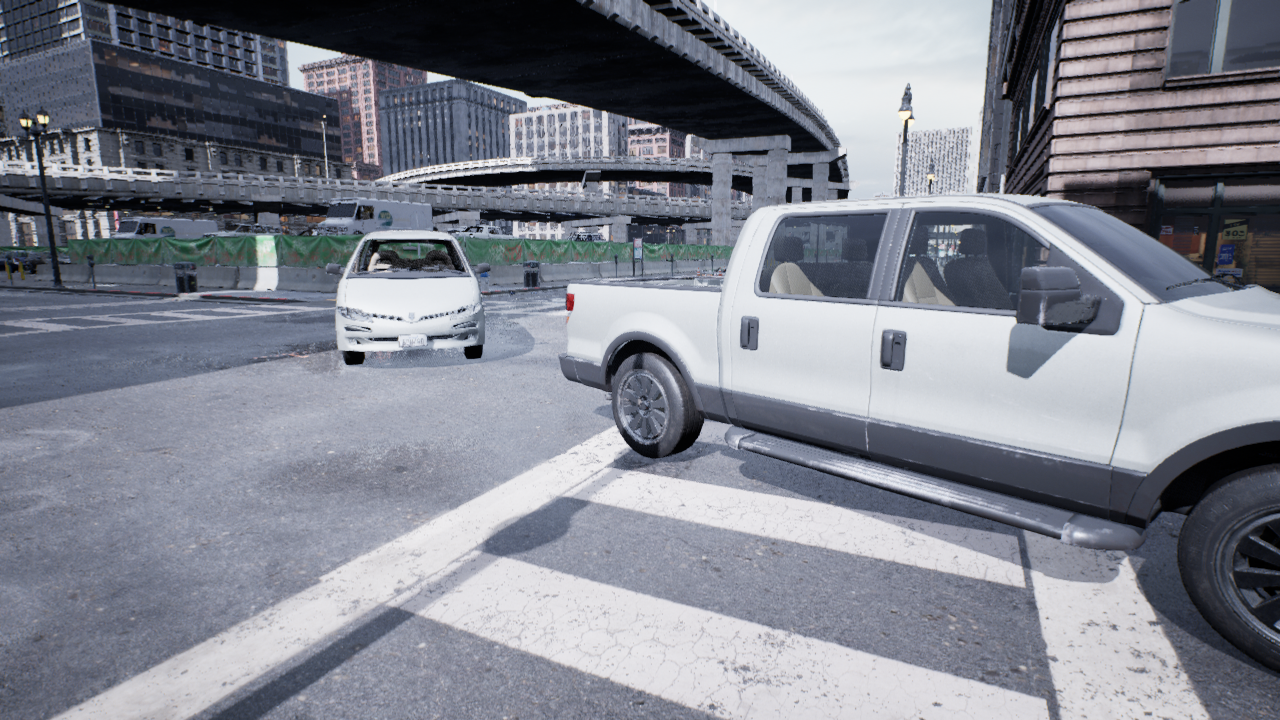
Venue: intersection
Lighting: overcast
Vehicle rig: pickup